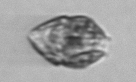
Label: Strombidium_morphotype1